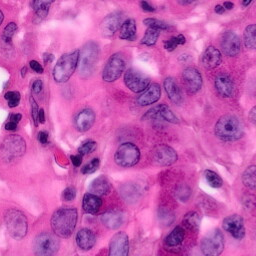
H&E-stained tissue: Pancreatic